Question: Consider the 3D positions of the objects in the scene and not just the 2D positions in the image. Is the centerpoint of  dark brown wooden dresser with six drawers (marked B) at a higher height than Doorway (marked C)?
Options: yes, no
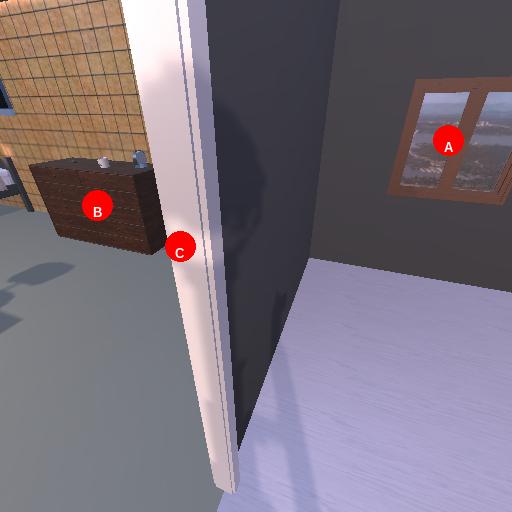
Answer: yes